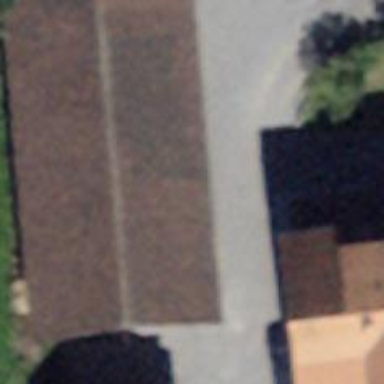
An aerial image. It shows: Barn.